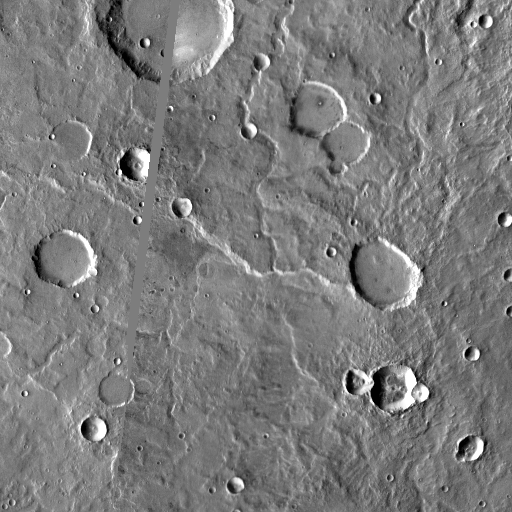
Crater classes present: Background, Other, Layered, Buried, Secondary